Question: I have a webview in an android app as I needed to display an animation. I made my frames into an animated gif and it works perfectly. This is actually the background of my fragment.
I am developing for an "in house" app so I am only developing for one model of phone and 1080 x 1920 screen, the gif is also 1080 x 1920.
Everything looks pretty good but the gif is drawn 10 pixels or so to the right and bottom in the webview and the view then has scroll bars no matter what I try to do.
'''
WebView wb = (WebView) findViewById(R.id.error3animatedbkgd);
wb.loadDataWithBaseURL(
"fake://lala",
"<body leftmargin=/0/ topmargin=/0/ rightmargin=/0/ bottommargin=/0/><div style="text-align: left;"><IMG id="myanim" SRC="file:///android_asset/hcinterfaceerror3animAll.gif" style="height: 100%"style="width: 100%"leftmargin=/0/ topmargin=/0/ rightmargin=/0/ bottommargin=/0/ /></div></body>",
"text/html",
"UTF-8",
"fake://lala");
wb.getSettings().setUseWideViewPort(false);
wb.setVerticalScrollBarEnabled(false);
wb.setHorizontalScrollBarEnabled(false);
wb.setScrollContainer(false);
'''
After closing and re-opening my project and updating my github repo the " symbols were replaced by ??? Any idea how to fix this?
and in my layout I have
'''
<WebView
android:id="@+id/error3animatedbkgd"
android:layout_width="match_parent"
android:layout_height="match_parent"
android:scrollbars="none" />
'''
The output looks like this---EDIT the margin is white and the scroll bars disappear as I take a screenshot on the phone so it is hard to see here.
Any ideas on how to display a fixed and centered image (no scrolling or moving)?

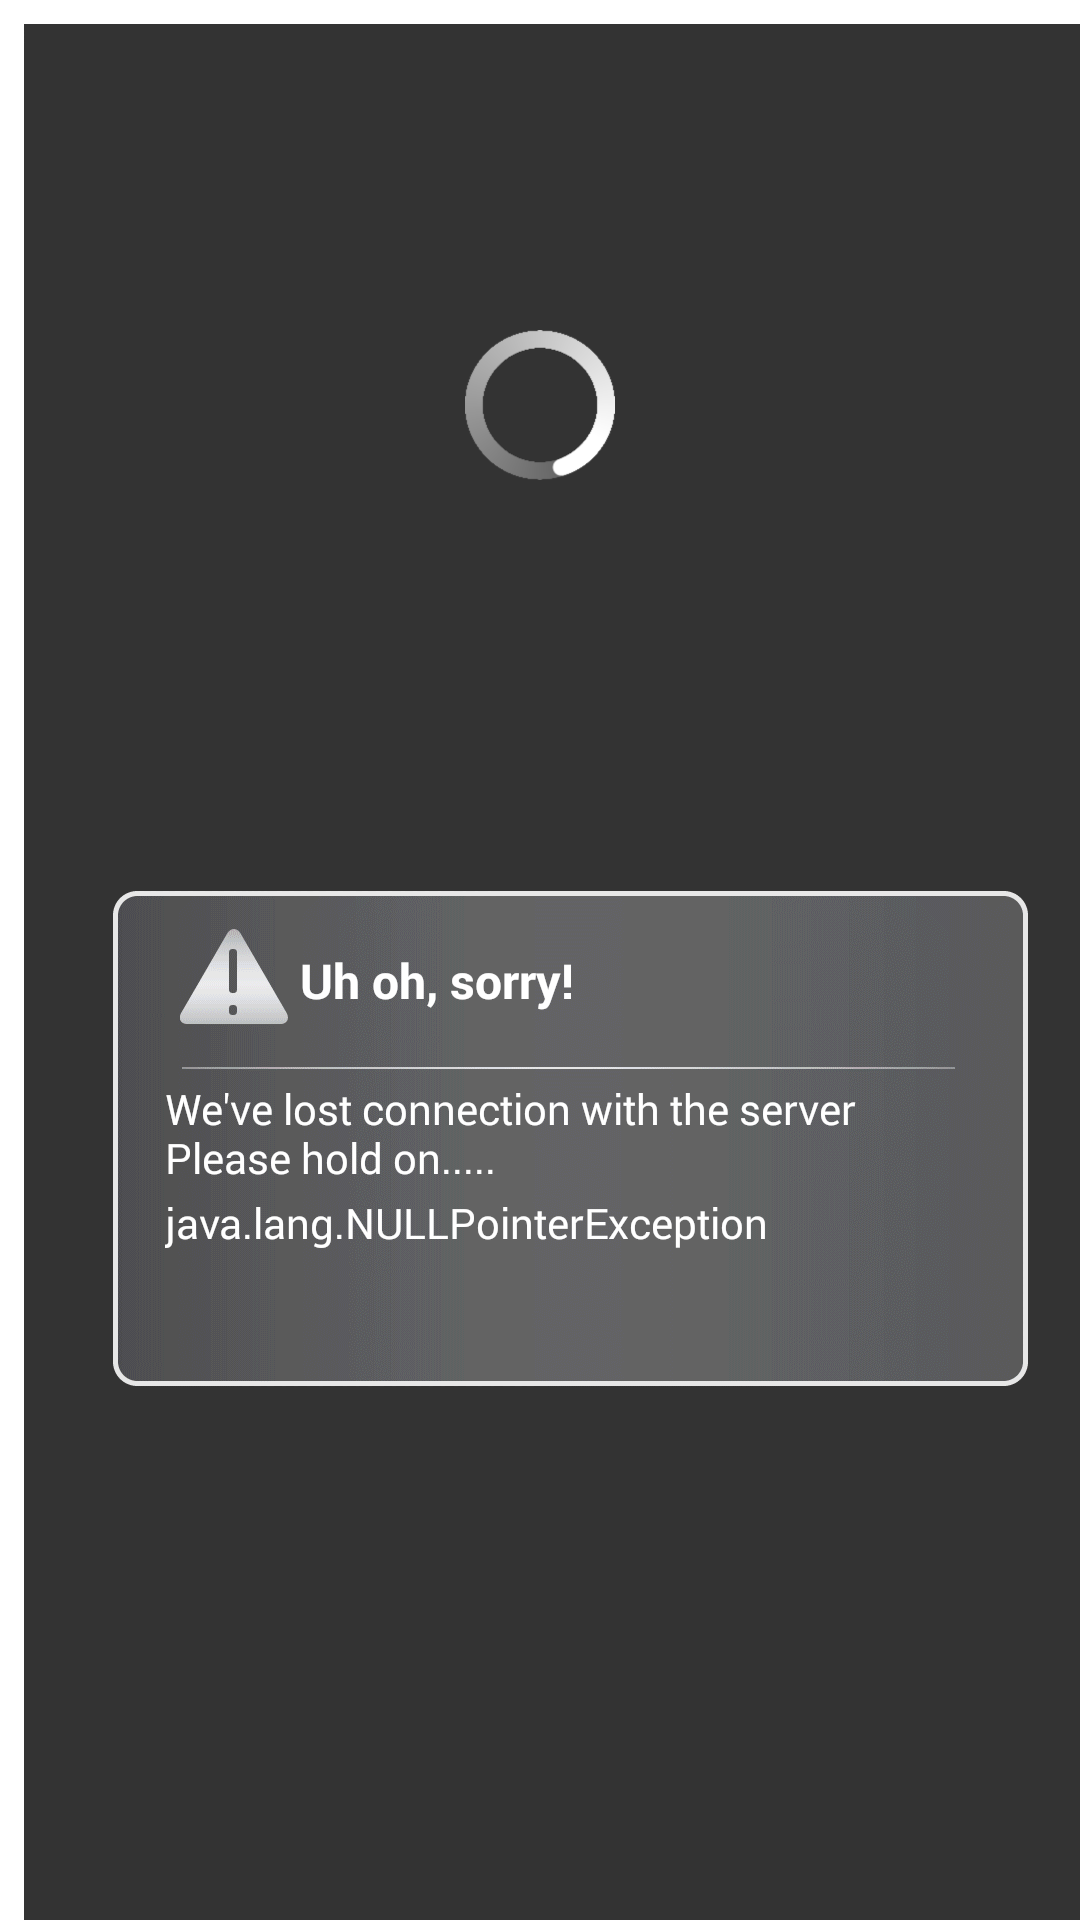
Answer: It looks like you are specifying margins incorrectly in your html. This is how to do it right:
'''
<body style="margin:0">
<img id="myanim" src="...">
</body>
'''
You missed declaring 'style' attribute. Also 'leftmargin' etc. are not valid CSS attribute specifiers. The correct ones are 'margin-left' etc. But you can also just use 'margin' if you want to set all of them to '0'. You don't actually need to specify anything on your 'img' element, and probably don't need the 'div' element.